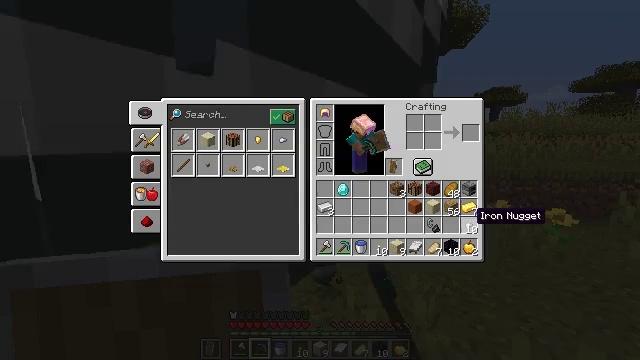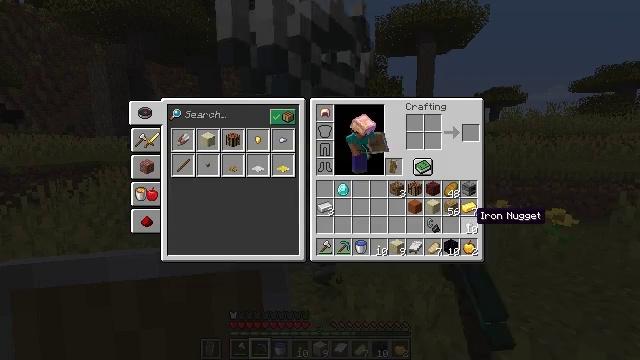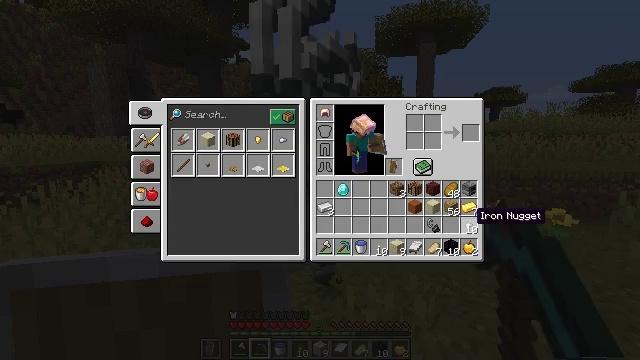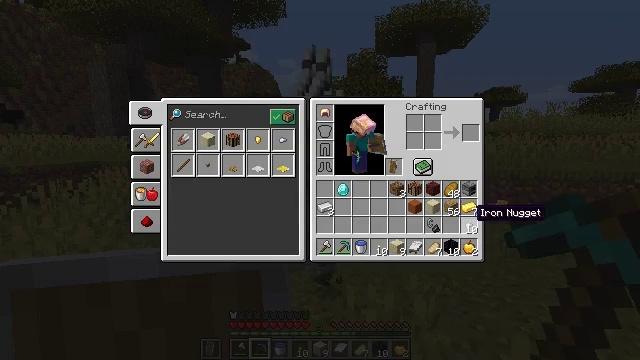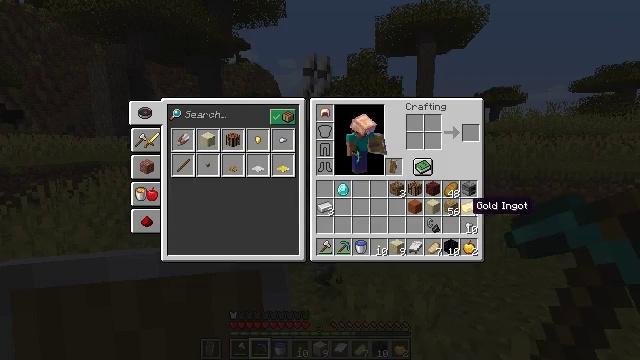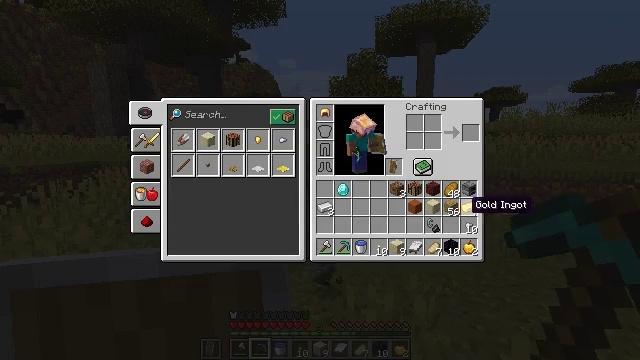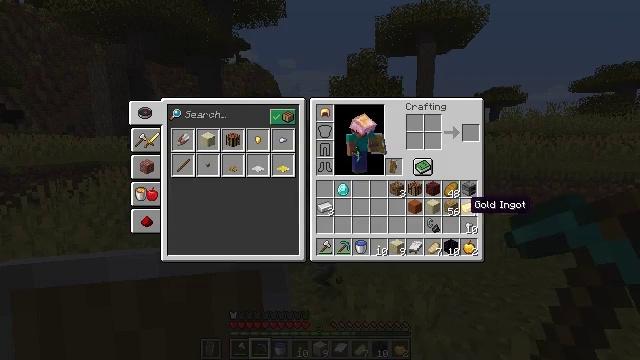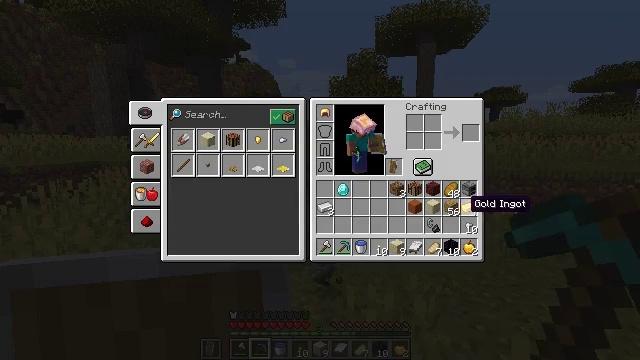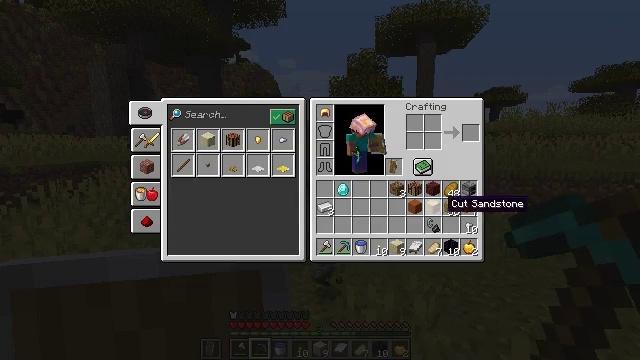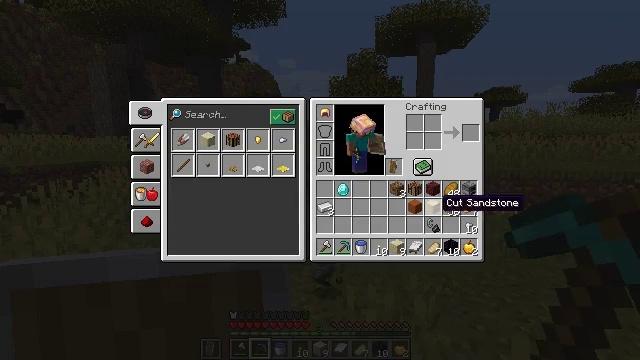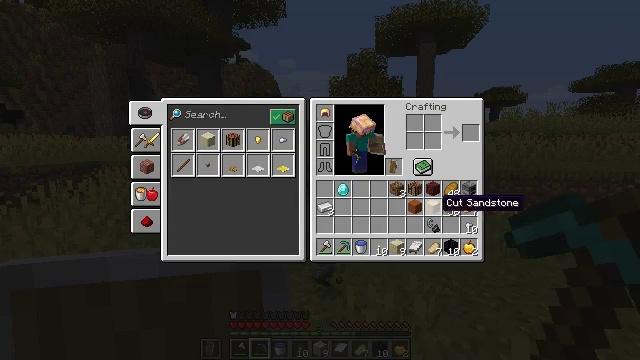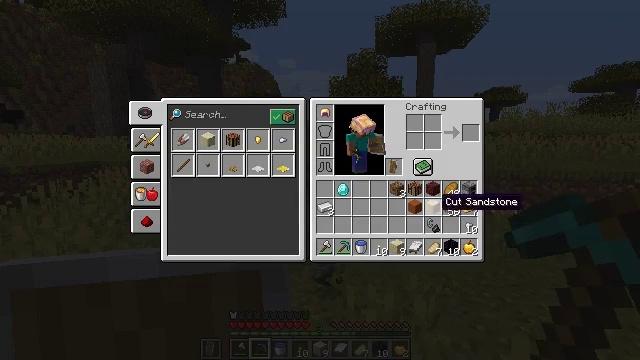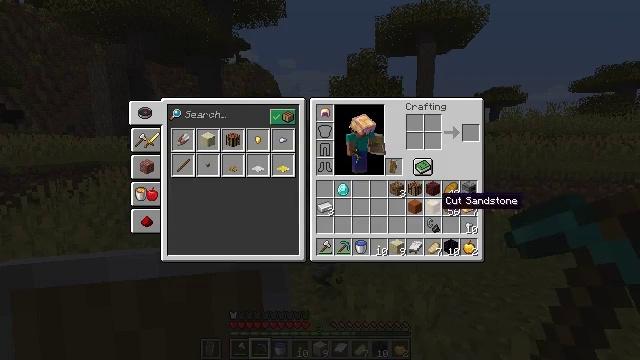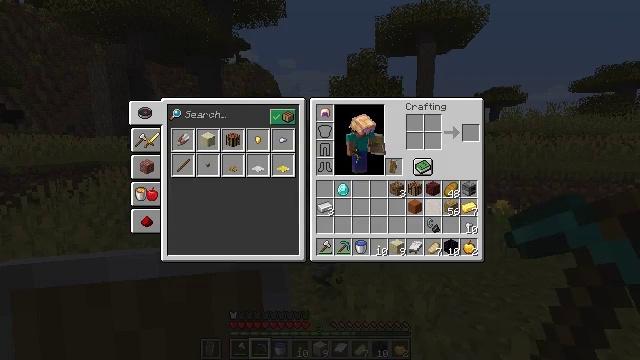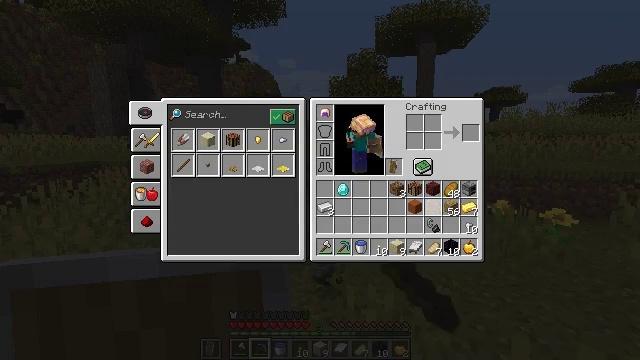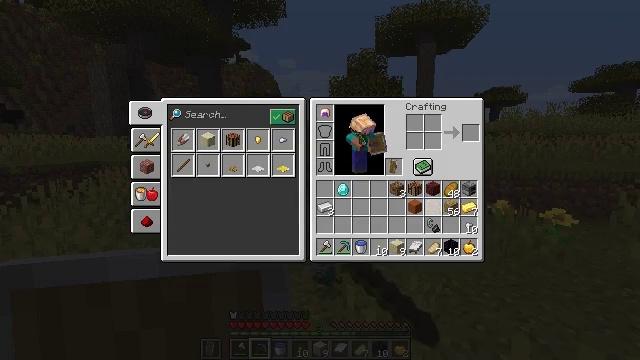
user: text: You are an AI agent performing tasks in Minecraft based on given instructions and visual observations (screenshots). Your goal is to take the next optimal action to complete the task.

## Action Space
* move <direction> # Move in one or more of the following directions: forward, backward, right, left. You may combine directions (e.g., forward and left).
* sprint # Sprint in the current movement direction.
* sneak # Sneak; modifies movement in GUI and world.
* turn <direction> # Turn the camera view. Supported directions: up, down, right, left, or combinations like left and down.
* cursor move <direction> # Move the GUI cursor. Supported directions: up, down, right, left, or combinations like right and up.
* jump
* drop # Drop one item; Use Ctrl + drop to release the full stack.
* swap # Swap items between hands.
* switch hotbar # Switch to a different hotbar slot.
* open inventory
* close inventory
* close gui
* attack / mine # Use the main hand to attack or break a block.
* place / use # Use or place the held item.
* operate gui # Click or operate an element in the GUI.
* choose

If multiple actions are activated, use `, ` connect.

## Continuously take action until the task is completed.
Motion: motion action
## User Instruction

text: Drop a cut sandstone.
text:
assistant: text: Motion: sprint, open gui
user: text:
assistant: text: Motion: sprint
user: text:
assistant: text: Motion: sprint
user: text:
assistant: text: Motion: sprint, cursor move up
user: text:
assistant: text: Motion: sprint
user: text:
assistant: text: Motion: sprint
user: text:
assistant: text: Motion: sprint
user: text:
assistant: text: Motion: sprint, cursor move left
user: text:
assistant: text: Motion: sprint
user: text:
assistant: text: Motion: sprint
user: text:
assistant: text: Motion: sprint
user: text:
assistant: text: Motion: sprint
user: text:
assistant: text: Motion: sprint, drop
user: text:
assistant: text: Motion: sprint, drop
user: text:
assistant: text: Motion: sprint, drop
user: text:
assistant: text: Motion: sprint
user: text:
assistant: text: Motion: sprint, cursor move left
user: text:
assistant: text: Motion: sprint